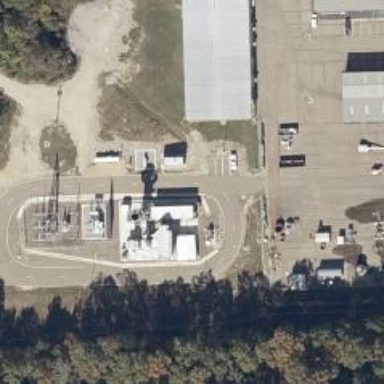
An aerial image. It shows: Gas turbine generator.